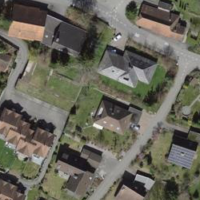
EUNIS habitat code: 54
Species observed at this site:
Lysimachia punctata